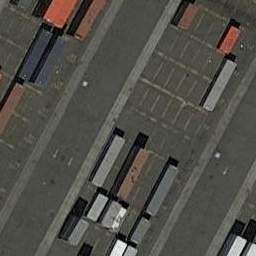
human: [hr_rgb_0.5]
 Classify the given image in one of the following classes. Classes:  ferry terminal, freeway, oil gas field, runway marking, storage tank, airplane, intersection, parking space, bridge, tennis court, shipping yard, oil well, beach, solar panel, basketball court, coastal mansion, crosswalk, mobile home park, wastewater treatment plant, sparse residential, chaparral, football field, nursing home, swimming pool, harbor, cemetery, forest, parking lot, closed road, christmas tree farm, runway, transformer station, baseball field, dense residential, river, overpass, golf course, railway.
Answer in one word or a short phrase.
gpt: shipping yard